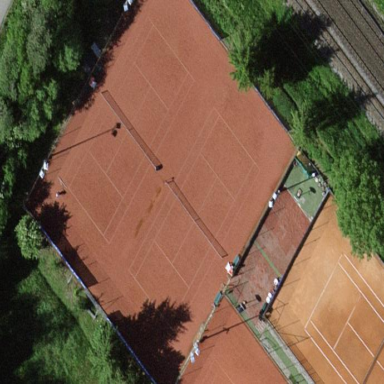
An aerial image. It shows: Tennis court in leisure pitch.